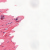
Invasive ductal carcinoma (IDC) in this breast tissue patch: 0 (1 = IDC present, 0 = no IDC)